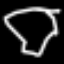
Label: octagon